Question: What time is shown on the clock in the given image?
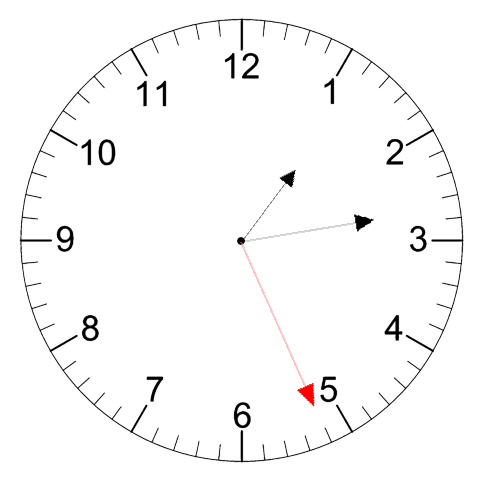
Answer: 01:13:26